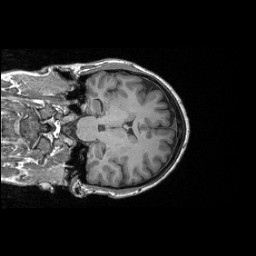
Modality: T1w
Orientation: coronal
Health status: healthy
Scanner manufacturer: siemens
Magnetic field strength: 3 T
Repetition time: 2.3 s
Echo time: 0.00287 s